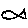
Label: fish